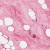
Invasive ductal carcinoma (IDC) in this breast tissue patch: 1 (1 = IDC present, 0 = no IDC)